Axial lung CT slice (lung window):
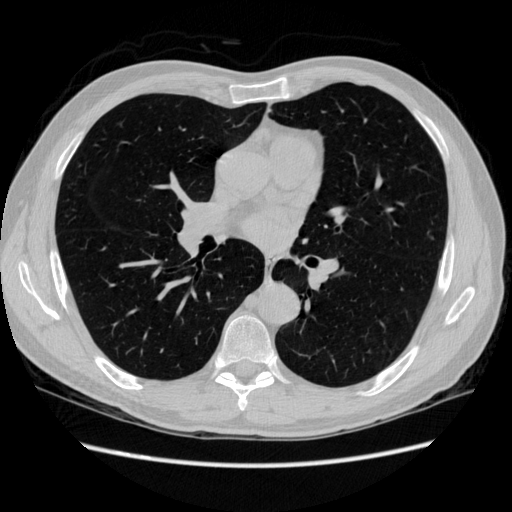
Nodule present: no